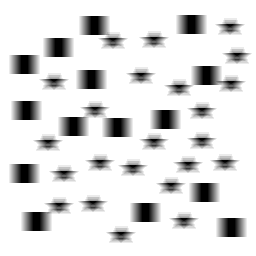
Squares: 15
Triangles: 0
Stars: 23
Total shapes: 38